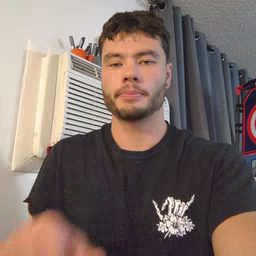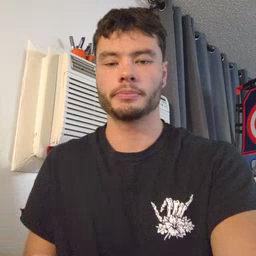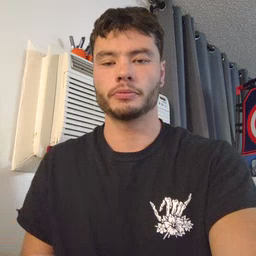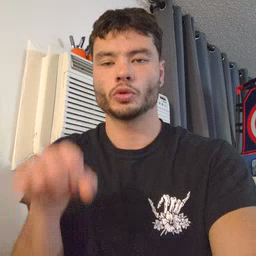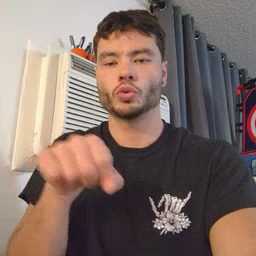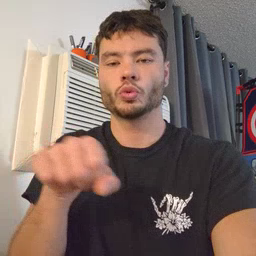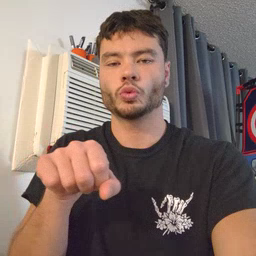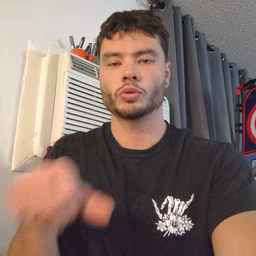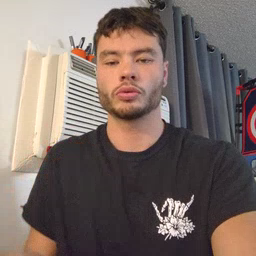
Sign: shoe